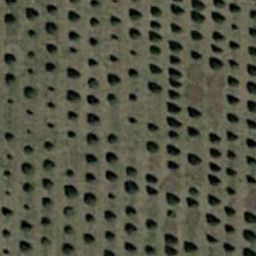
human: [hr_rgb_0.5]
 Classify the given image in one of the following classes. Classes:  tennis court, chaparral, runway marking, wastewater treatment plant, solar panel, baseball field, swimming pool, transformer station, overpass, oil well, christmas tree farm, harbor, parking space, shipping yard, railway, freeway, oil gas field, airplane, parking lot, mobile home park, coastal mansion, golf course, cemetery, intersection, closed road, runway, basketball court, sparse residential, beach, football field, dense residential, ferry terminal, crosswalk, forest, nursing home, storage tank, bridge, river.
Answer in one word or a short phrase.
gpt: christmas tree farm